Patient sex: M
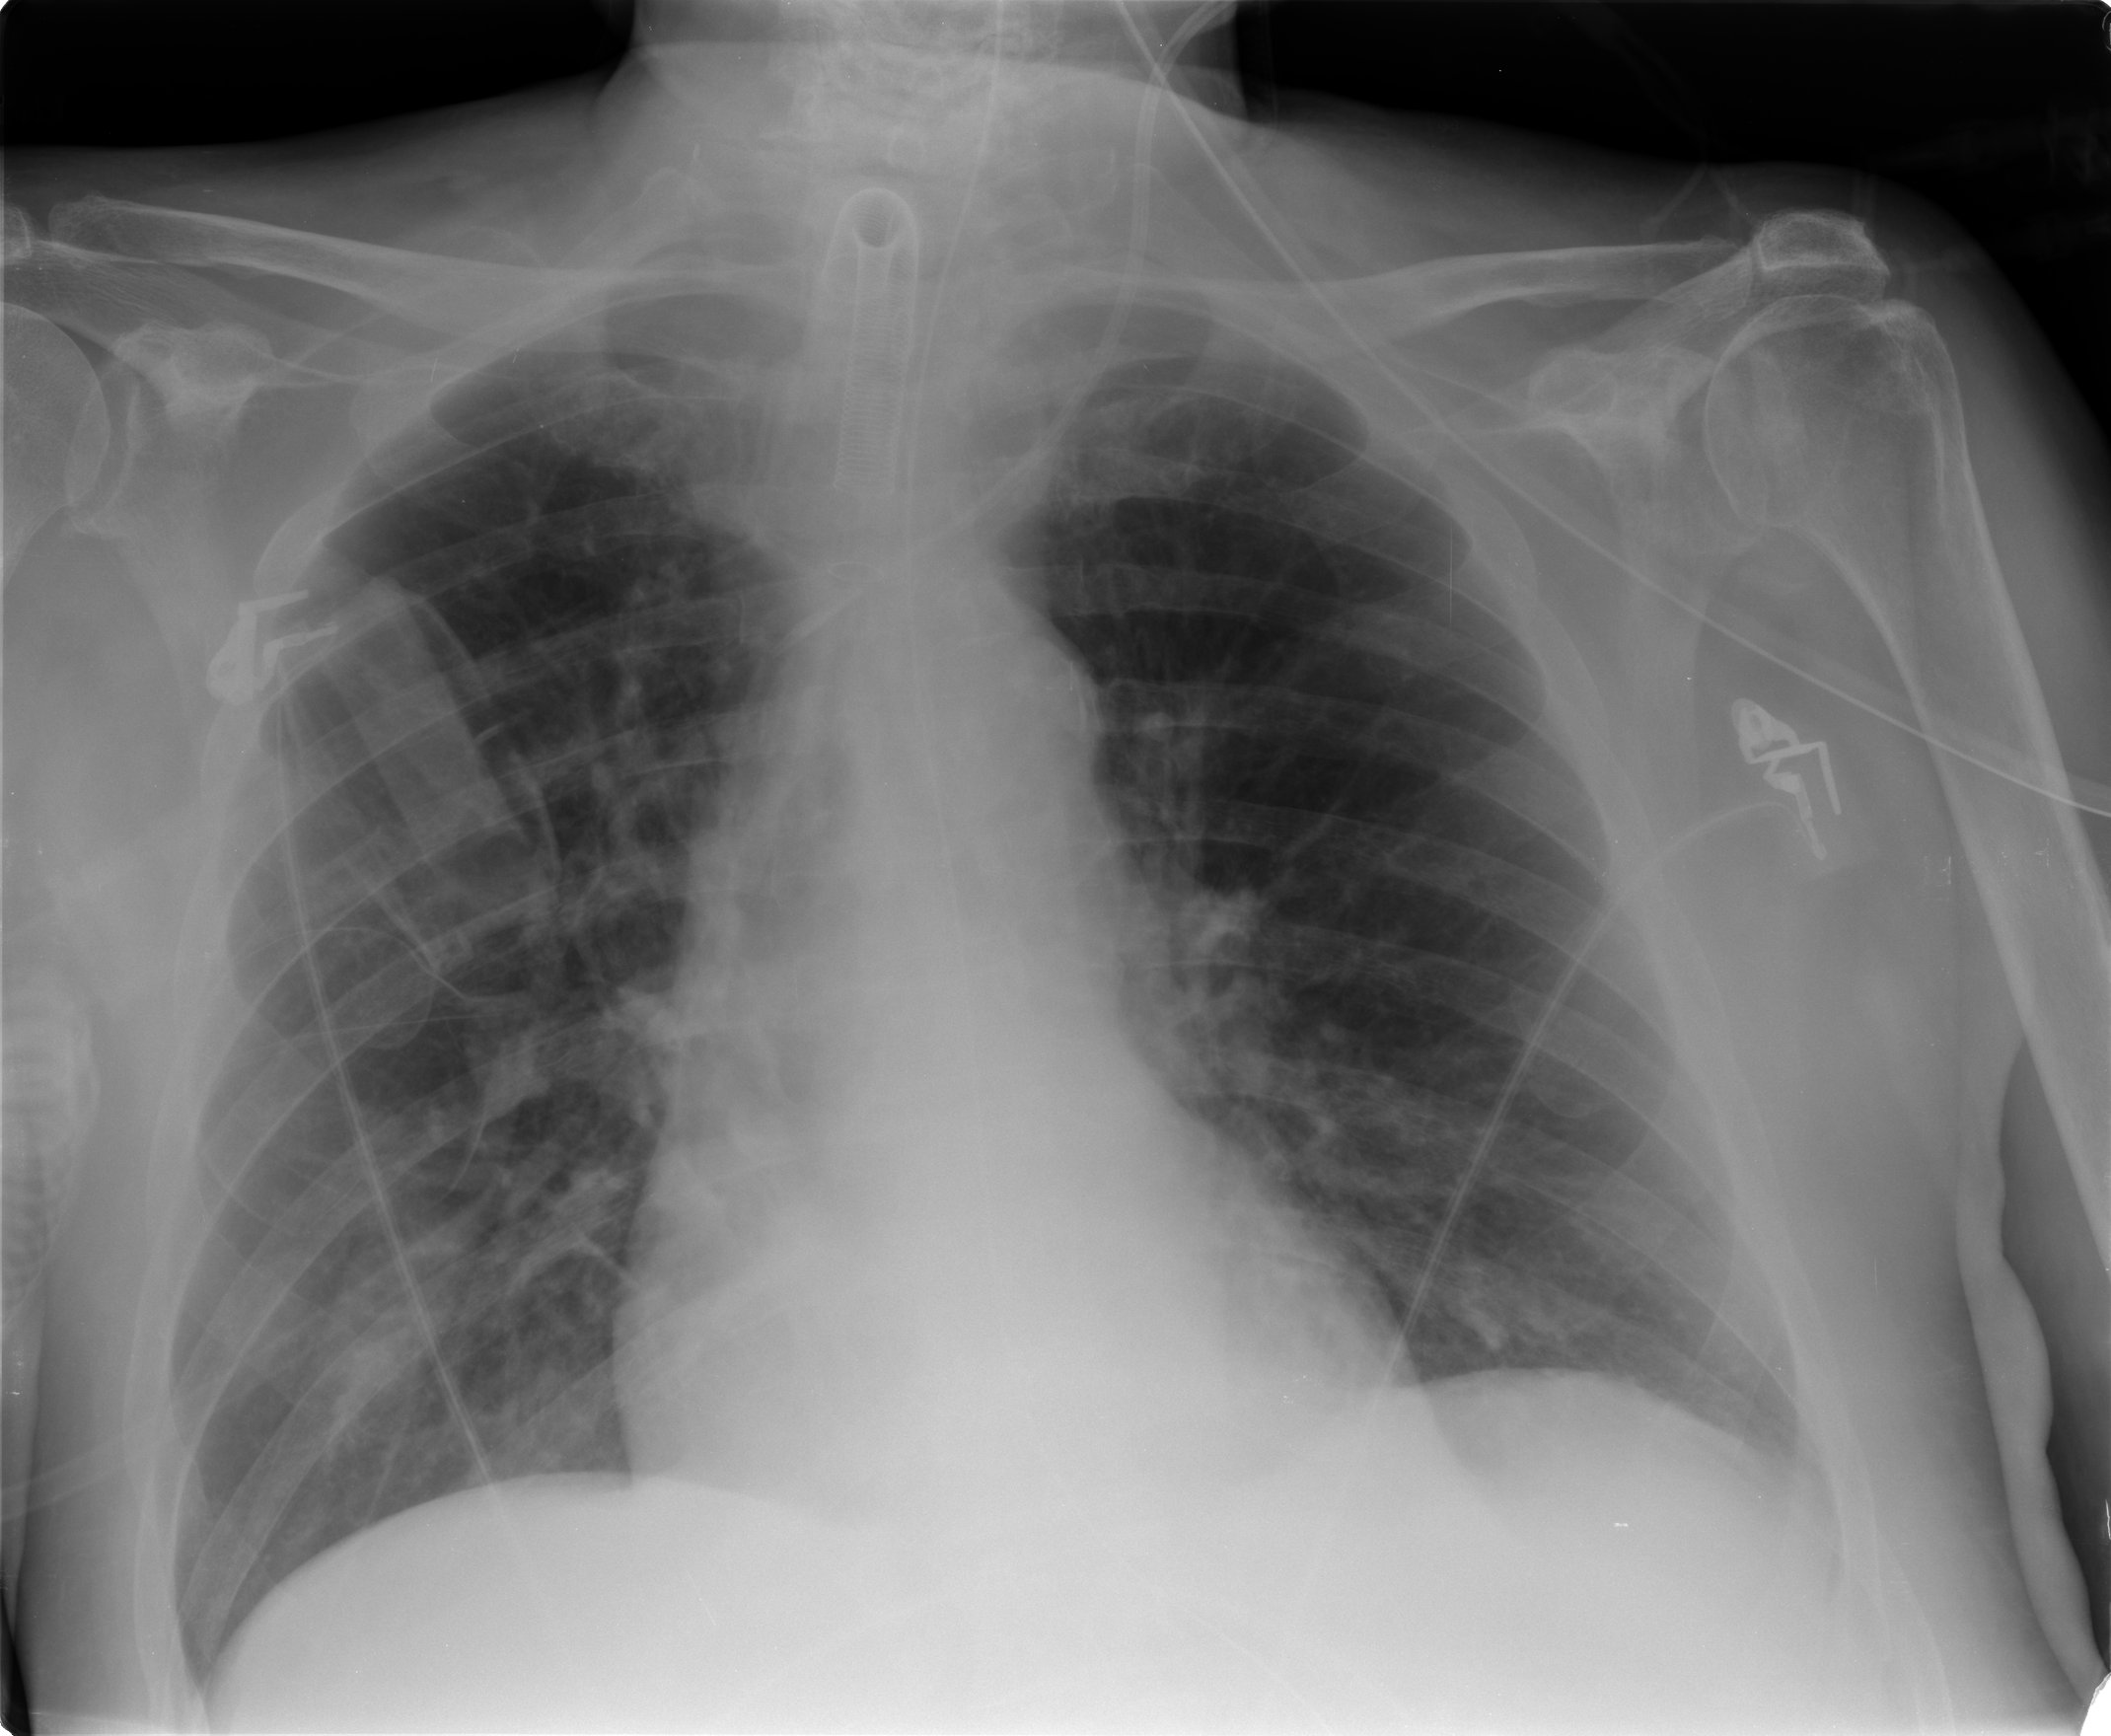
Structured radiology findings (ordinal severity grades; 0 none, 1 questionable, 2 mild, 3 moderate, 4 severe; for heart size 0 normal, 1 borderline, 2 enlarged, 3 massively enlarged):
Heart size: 0
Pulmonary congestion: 0
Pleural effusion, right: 0
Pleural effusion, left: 0
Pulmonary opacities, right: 1
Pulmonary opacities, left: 0
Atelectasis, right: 2
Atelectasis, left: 2